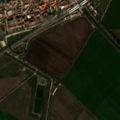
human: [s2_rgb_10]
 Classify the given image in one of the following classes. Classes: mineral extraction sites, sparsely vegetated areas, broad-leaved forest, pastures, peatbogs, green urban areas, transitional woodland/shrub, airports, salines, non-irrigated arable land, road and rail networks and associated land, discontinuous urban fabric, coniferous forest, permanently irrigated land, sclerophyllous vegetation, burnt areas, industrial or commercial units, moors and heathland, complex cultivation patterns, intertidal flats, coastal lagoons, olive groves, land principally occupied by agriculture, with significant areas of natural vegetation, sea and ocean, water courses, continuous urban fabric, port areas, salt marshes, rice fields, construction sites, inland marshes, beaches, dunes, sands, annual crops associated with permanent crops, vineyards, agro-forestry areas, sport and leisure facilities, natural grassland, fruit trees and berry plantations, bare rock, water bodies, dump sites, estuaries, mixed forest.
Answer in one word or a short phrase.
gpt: continuous urban fabric, permanently irrigated land, rice fields, pastures